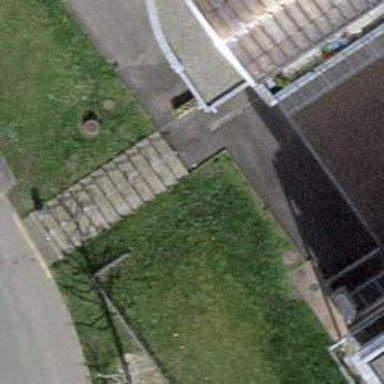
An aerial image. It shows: Footway with concrete surface.